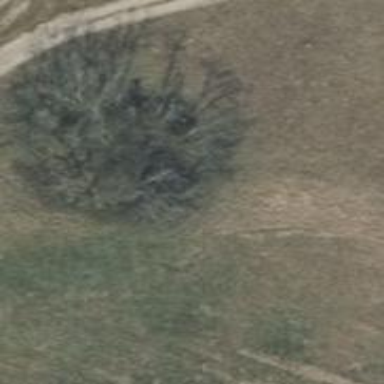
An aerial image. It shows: Deciduous tree with broadleaved leaves.